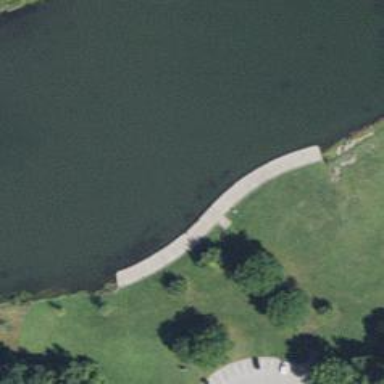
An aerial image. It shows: Concrete footway leading to man-made pier.